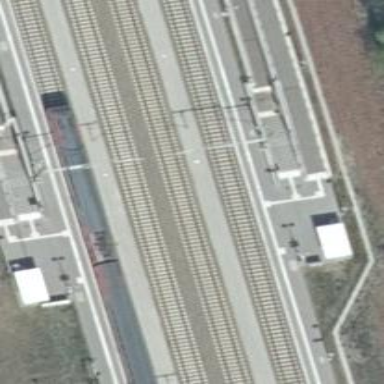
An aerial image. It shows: Milestone along the railway track with catenary mast.